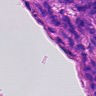
Metastatic tissue present: yes